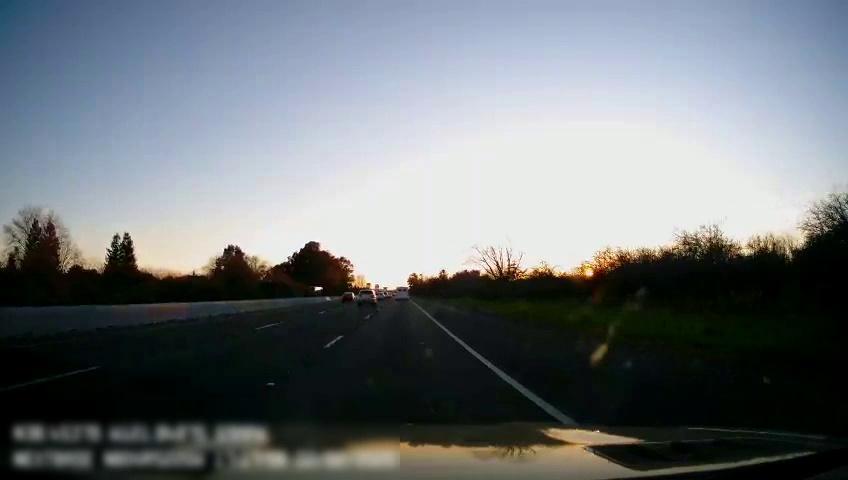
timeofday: Dusk/Dawn/Twilight
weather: Sunny
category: Drivable Space
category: Vehicles | Truck
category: Vehicles | Other LV
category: Vehicles | Car
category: Vehicles | SUV
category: Vehicles | Car
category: Lanes | Current Lane
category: Lanes | Alternate Lane
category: Lanes | Alternate Lane
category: Lanes | Alternate Lane